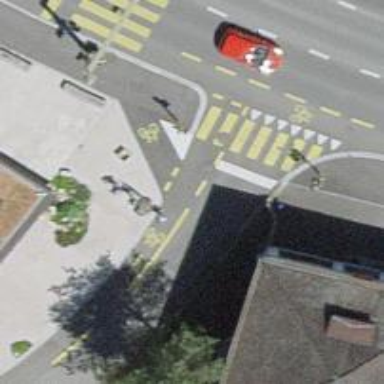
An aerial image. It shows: Road with traffic signals.